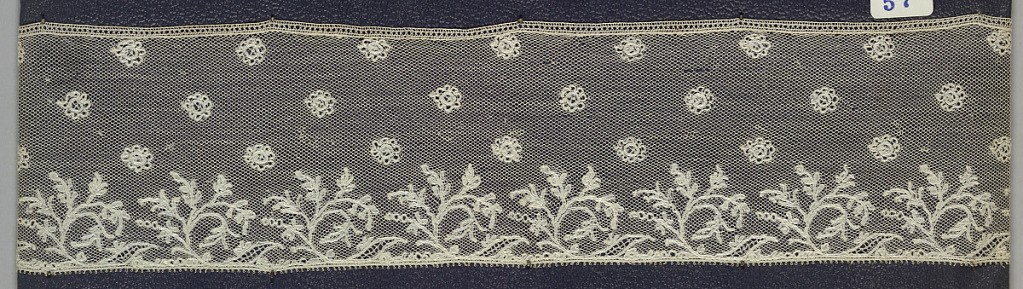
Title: Border
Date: late 18th century
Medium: Technique: bobbin lace
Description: Bobbin lace border, floral scroll; late 18th century Maline